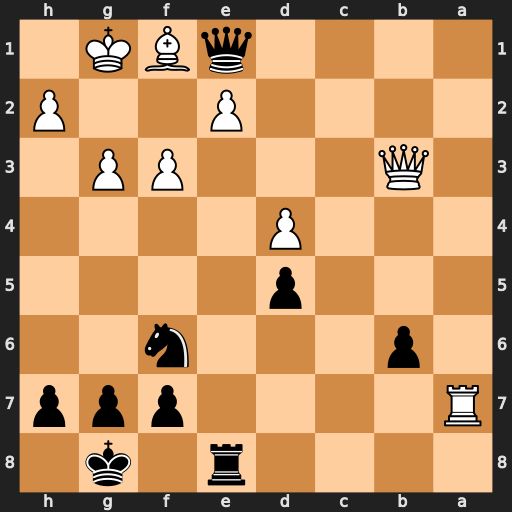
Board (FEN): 4r1k1/R4ppp/1p3n2/3p4/3P4/1Q3PP1/4P2P/4qBK1
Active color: b
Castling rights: -
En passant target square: -
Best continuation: Rxe2 Ra8+ Ne8